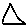
Label: triangle